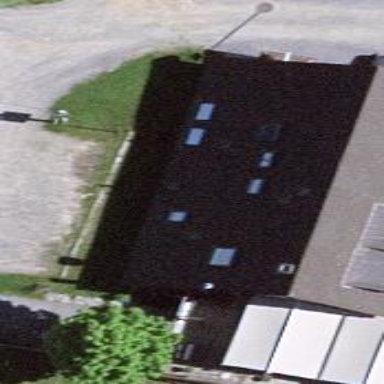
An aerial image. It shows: Restaurant.